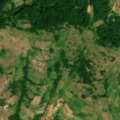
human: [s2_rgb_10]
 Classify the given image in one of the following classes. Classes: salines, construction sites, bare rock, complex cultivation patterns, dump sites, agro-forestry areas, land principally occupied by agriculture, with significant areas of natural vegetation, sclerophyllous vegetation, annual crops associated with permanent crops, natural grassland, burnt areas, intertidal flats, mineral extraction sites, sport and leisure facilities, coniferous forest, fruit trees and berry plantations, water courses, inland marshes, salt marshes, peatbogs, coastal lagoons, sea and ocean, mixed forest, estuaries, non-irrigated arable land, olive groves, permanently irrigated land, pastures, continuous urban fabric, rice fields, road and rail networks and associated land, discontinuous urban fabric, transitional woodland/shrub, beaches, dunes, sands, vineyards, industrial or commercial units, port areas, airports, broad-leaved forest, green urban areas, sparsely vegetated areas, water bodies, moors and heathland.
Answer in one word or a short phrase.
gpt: land principally occupied by agriculture, with significant areas of natural vegetation, broad-leaved forest, transitional woodland/shrub